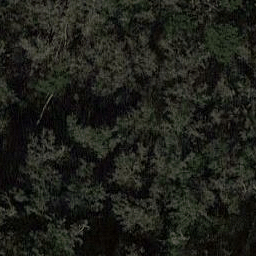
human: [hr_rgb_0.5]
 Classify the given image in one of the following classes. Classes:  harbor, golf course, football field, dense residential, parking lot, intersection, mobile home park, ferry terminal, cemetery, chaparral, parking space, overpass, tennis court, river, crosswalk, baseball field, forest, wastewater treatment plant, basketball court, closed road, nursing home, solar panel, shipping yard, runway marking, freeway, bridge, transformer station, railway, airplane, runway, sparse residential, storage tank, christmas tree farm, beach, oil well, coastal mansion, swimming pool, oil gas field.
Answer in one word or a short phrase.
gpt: forest